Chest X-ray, PA view. Patient: 50 years old, sex F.
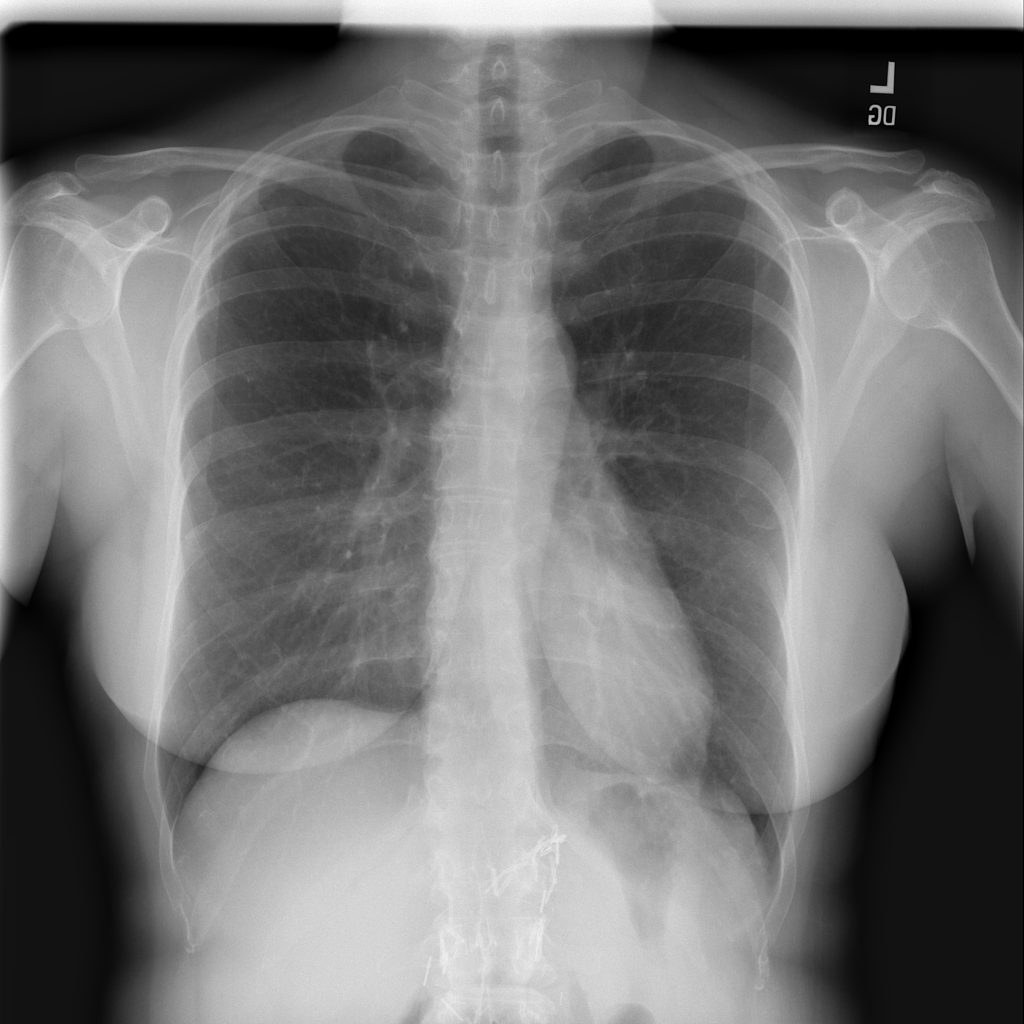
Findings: No Finding